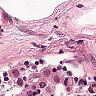
Metastatic tissue present: no